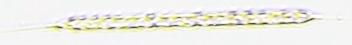
Label: Rhizosolenia